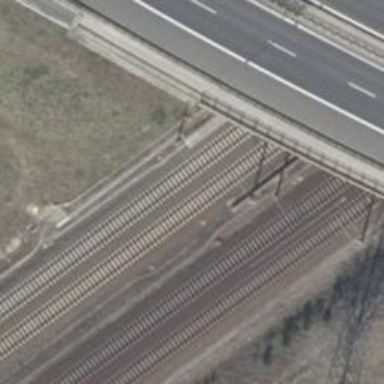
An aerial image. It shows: Railway signal.